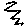
Label: zigzag